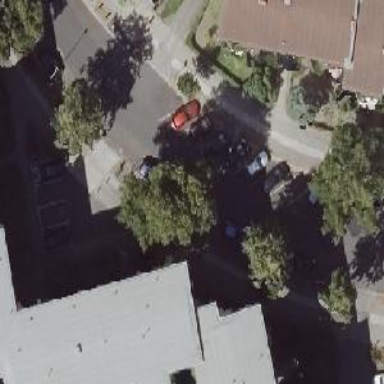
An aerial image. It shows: Residential road with asphalt surface. There are separate sidewalks on both sides and parking lanes on both sides as well.